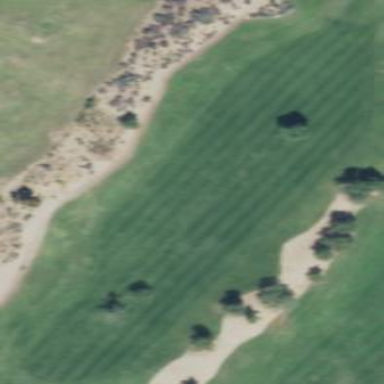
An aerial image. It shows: Golf fairway surrounded by grass.